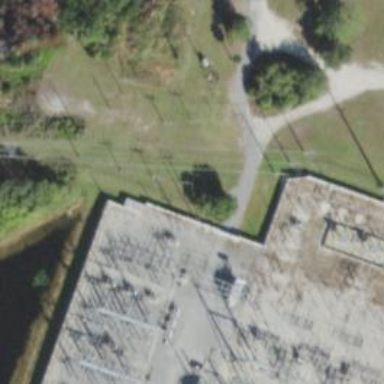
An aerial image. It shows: Switch for power supply.